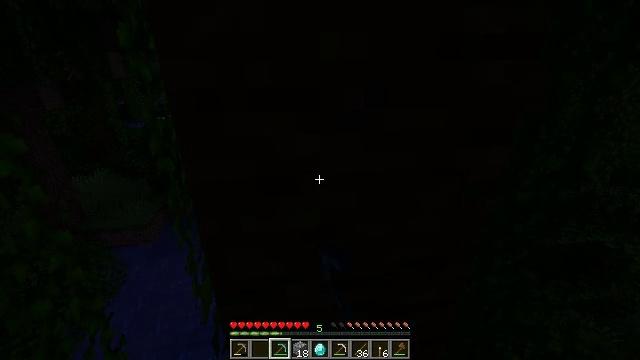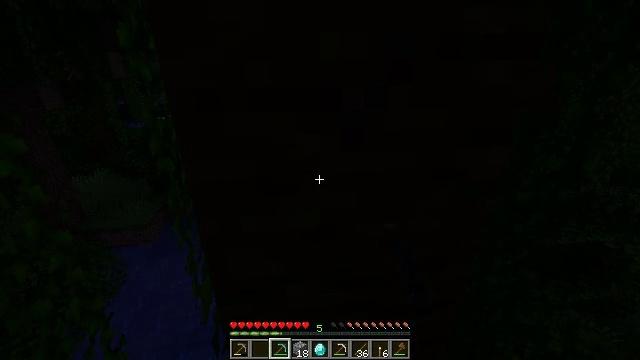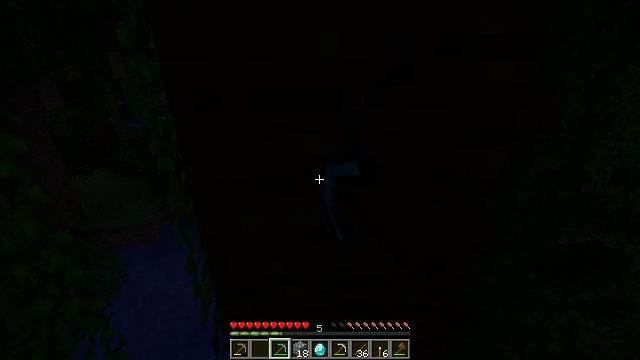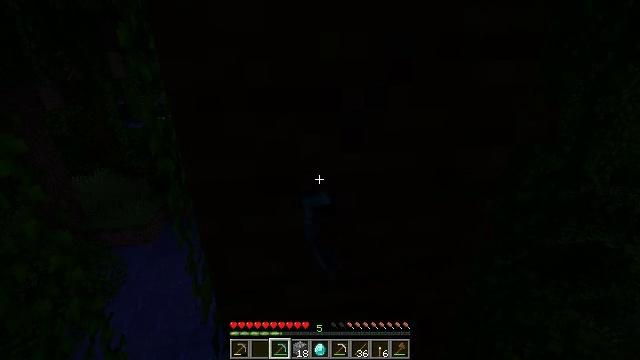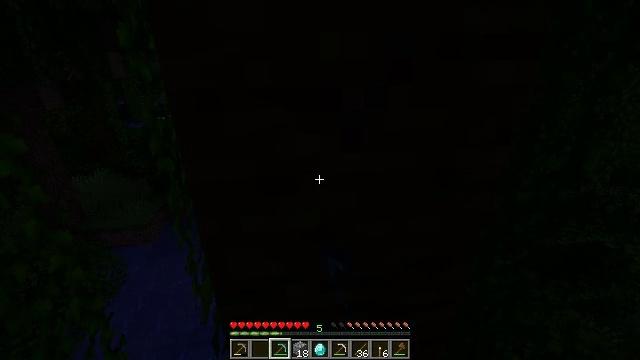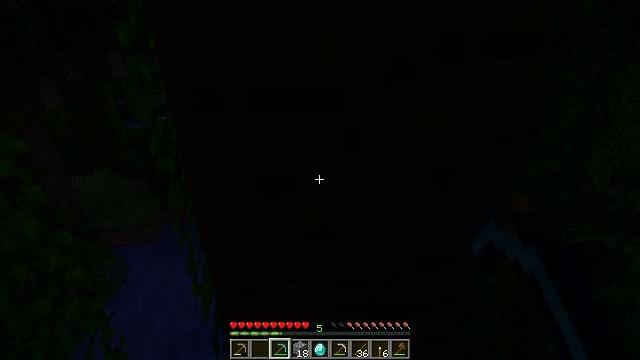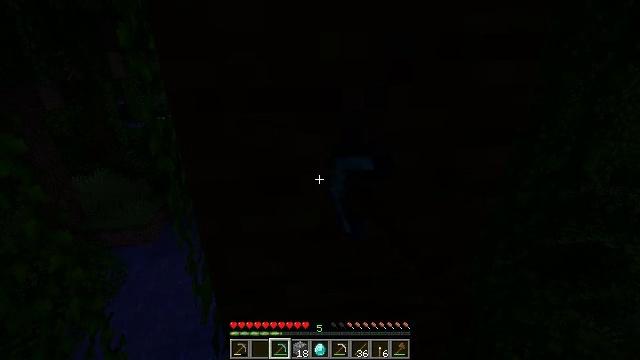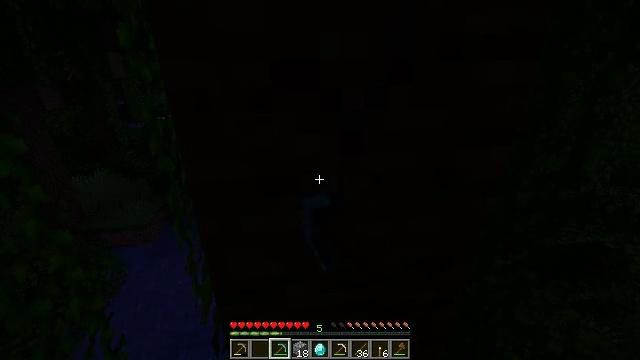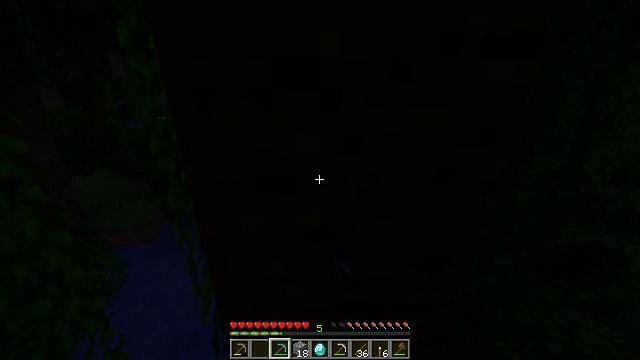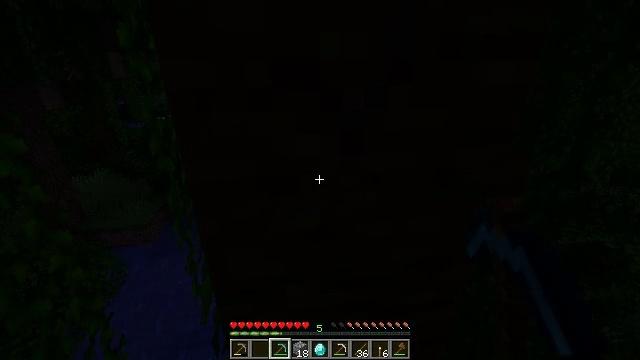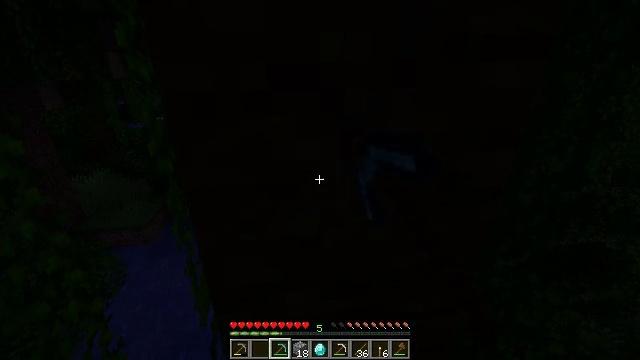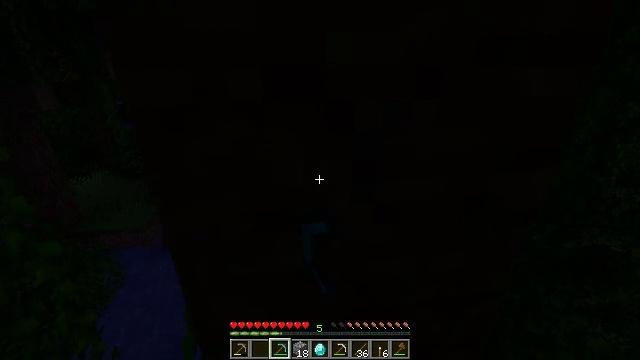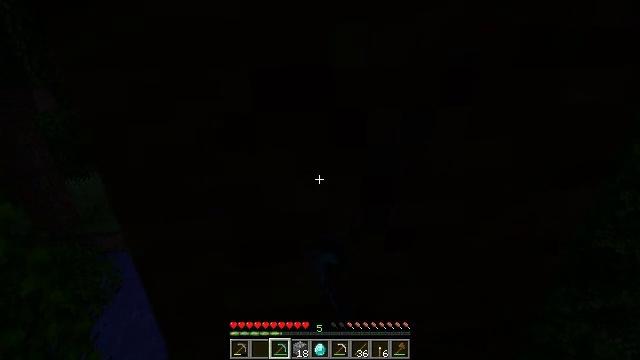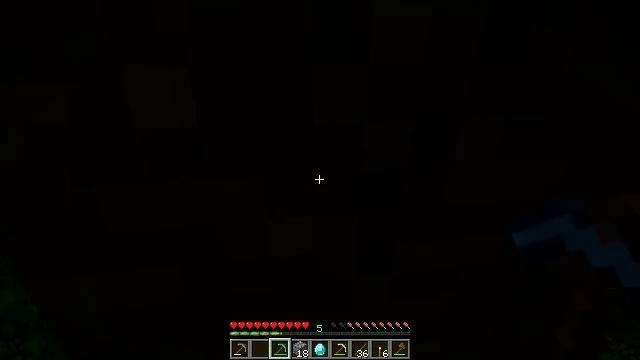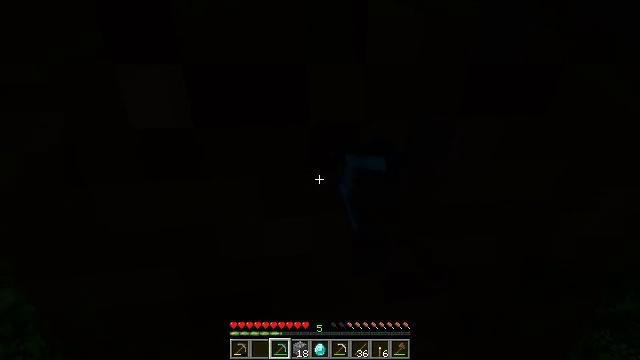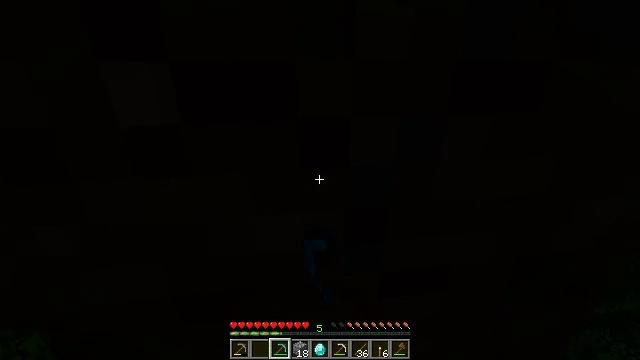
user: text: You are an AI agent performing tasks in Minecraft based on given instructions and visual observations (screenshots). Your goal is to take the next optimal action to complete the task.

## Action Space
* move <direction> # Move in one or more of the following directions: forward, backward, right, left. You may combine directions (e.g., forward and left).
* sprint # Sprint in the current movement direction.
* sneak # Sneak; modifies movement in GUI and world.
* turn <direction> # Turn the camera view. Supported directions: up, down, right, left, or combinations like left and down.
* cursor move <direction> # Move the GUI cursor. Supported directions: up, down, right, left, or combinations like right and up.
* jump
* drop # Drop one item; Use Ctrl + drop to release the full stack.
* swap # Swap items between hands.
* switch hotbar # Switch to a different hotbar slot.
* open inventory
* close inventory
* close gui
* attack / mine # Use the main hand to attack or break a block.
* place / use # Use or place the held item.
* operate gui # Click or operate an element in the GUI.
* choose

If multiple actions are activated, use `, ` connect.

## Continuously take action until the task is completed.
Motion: motion action
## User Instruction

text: Mine the jungle log in the rainforest biome.
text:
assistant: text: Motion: attack / mine
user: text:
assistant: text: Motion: attack / mine
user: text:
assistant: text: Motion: attack / mine
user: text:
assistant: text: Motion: attack / mine
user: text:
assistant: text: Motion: attack / mine
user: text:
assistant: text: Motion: attack / mine
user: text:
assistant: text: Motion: attack / mine
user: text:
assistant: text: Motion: attack / mine
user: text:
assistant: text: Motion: attack / mine
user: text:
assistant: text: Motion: move forward, attack / mine
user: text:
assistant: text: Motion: move forward, attack / mine
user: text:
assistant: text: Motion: move forward, attack / mine
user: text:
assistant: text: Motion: attack / mine
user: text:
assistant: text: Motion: attack / mine
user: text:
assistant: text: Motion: attack / mine
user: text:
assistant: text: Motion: attack / mine
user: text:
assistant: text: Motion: attack / mine
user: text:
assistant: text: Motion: attack / mine
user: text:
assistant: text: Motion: attack / mine
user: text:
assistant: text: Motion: attack / mine
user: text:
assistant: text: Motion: attack / mine
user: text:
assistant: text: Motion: attack / mine
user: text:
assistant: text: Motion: attack / mine
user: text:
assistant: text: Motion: attack / mine
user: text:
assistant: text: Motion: attack / mine
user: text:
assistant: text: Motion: attack / mine
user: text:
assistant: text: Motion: attack / mine
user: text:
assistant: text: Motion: attack / mine
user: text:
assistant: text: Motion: attack / mine
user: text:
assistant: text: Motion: attack / mine